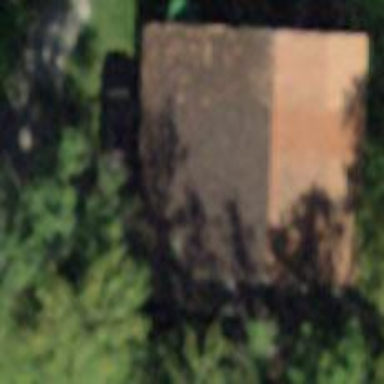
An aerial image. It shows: Rural barn.